Field crop: tomato
Growth stage: 2
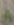
Species: solanum